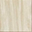
Piece: xx